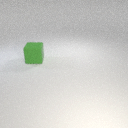
large green rubber cube